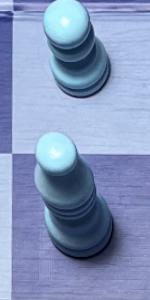
Label: Bishop_White